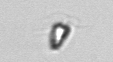
Label: Pyramimonas